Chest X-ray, AP view. Patient: 10 years old, sex M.
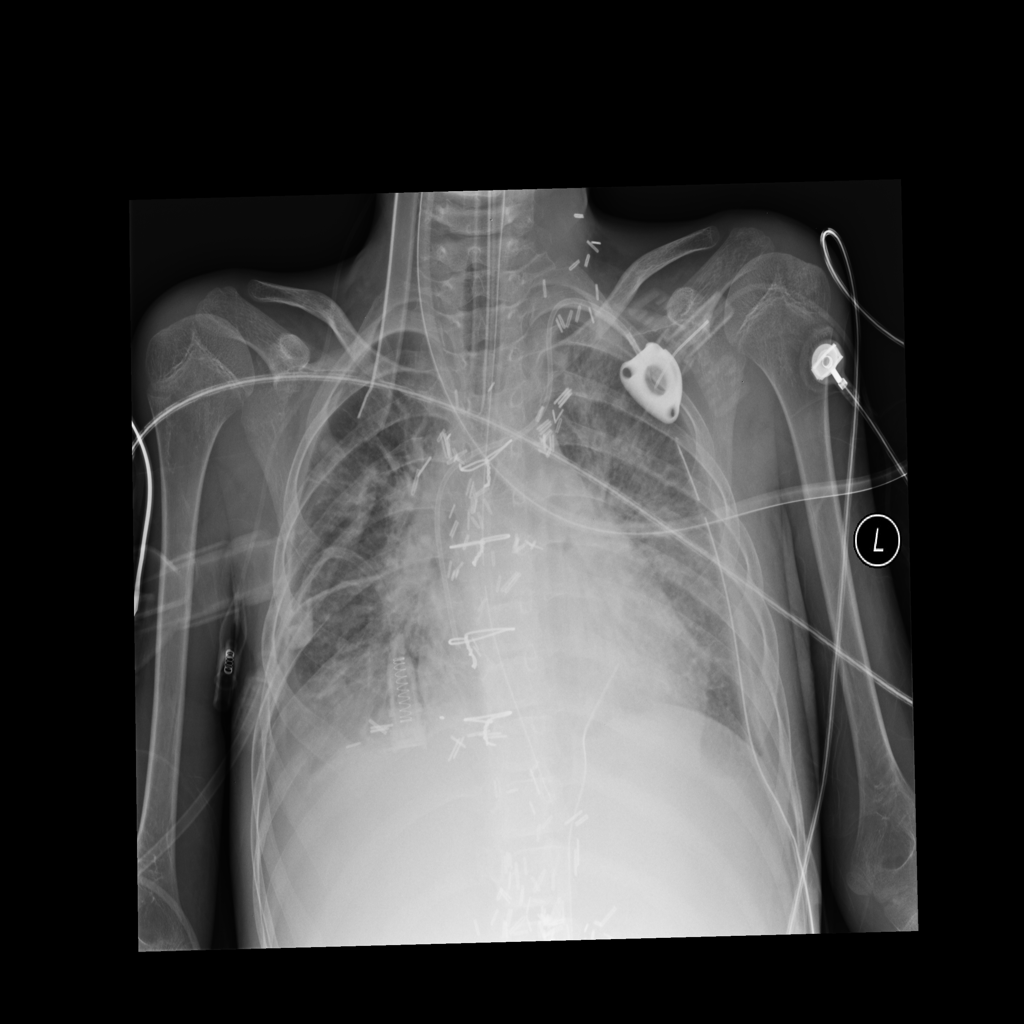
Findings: Consolidation, Infiltration, Pleural_Thickening